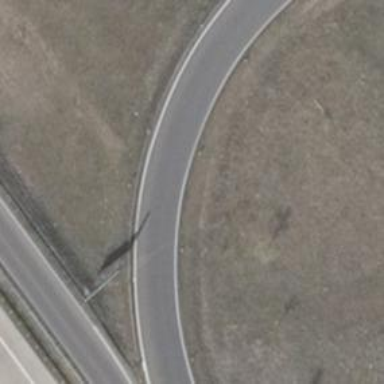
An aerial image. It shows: Motorway link.